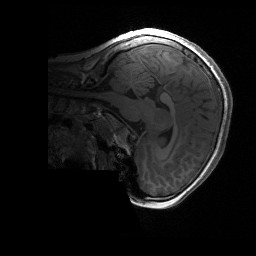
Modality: T1w
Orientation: sagittal
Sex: female
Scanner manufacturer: siemens
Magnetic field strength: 3 T
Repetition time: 1.9 s
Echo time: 0.00243 s